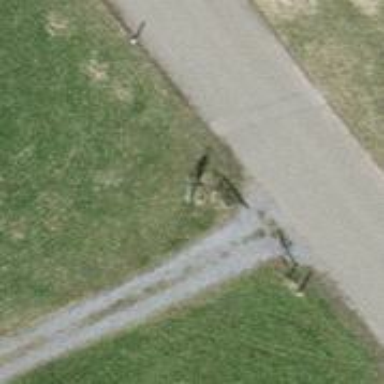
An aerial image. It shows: Swing gate.